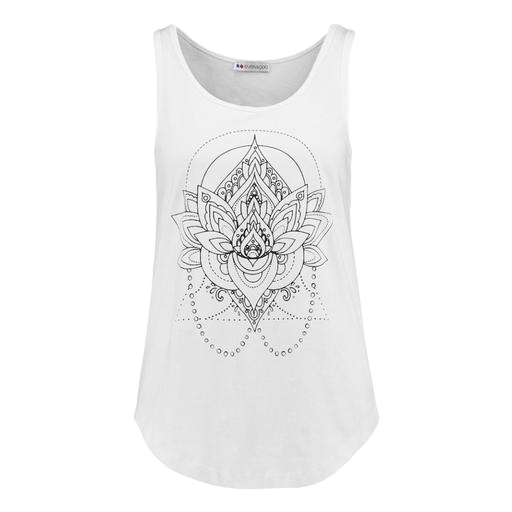
white printed tank top, white graphic tank top, white graphic print tank top, white background